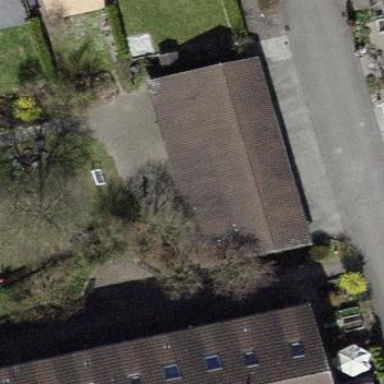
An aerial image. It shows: Group of garages.